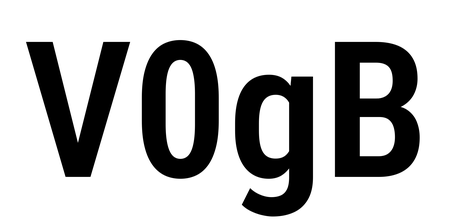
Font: Roboto_Condensed_SemiBold